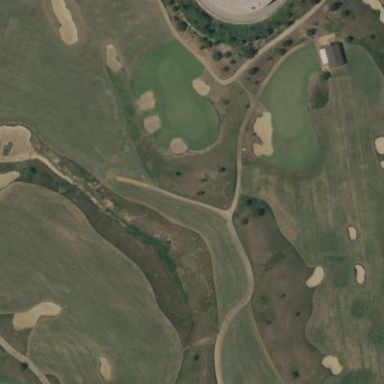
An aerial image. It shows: Grassy area designated as golf tee.